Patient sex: M
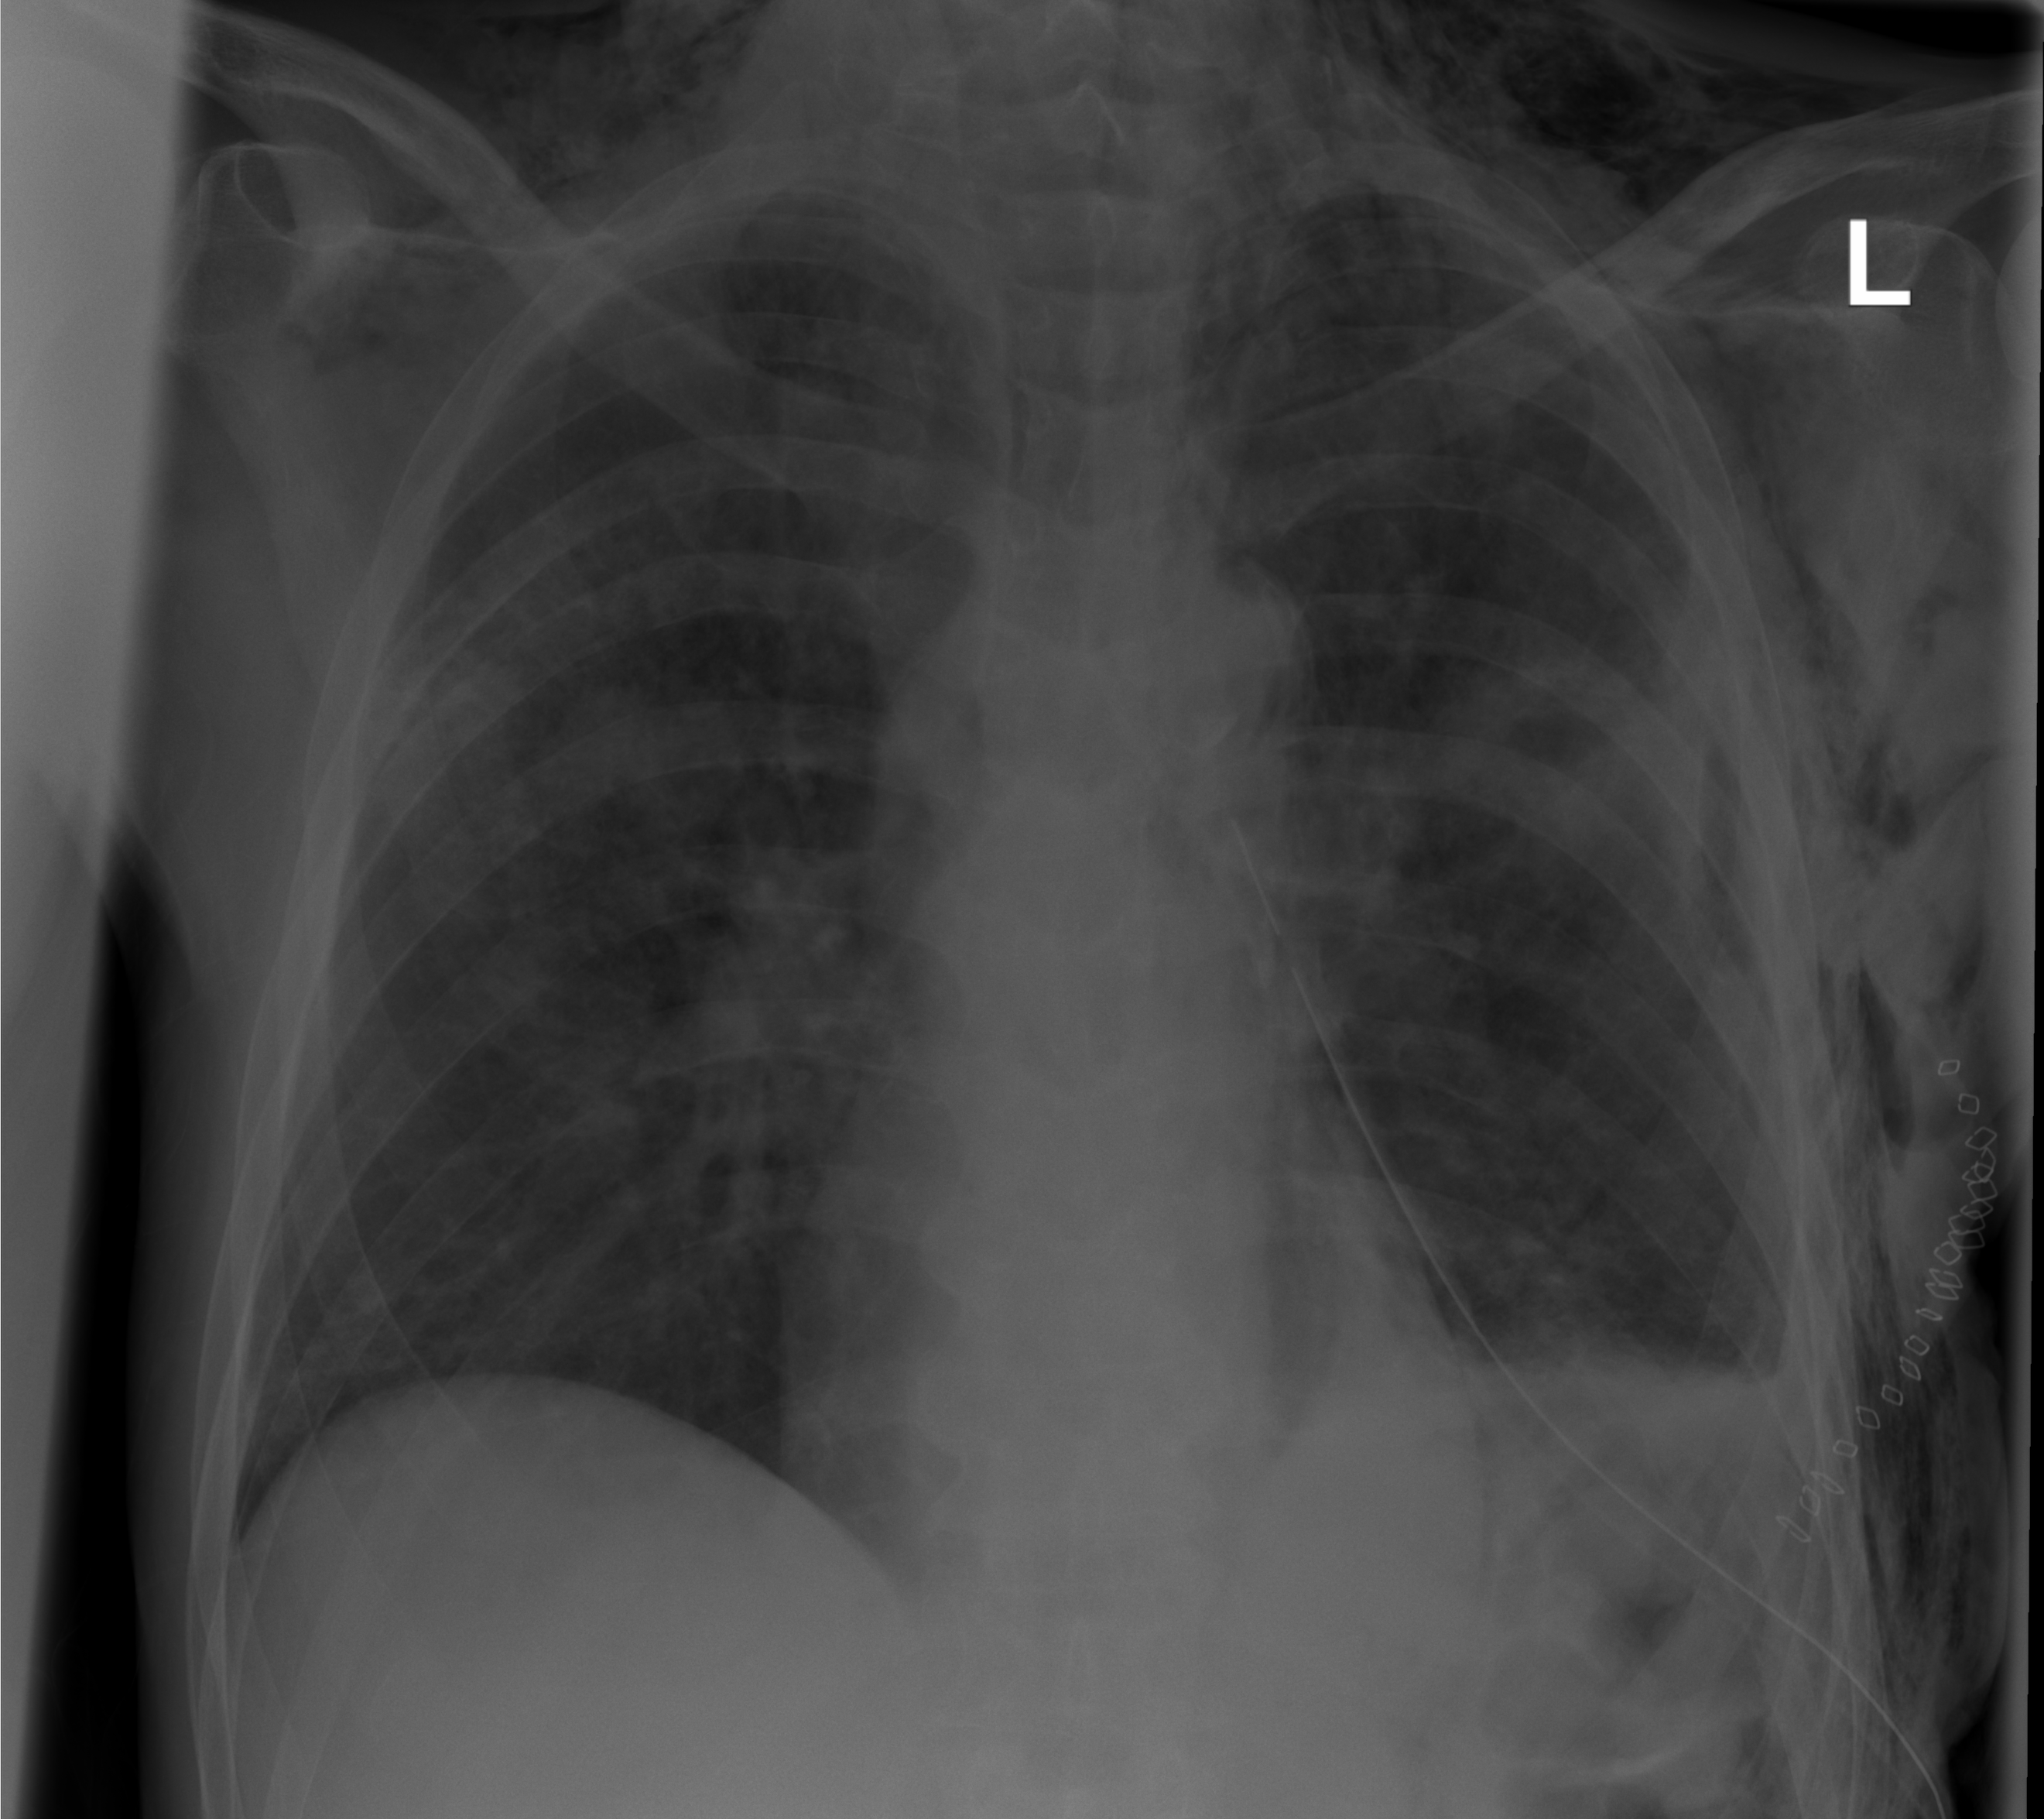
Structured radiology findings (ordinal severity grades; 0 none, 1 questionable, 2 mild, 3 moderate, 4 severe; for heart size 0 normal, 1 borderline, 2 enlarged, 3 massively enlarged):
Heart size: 0
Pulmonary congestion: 0
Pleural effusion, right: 0
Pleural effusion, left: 2
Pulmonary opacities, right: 0
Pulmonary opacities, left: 0
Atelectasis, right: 0
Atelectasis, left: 0